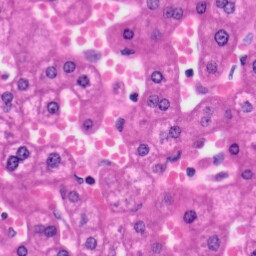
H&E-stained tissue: Liver